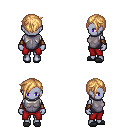
a pixel art fantasy rpg character, female body template, dark elf, purple skin, steel chest armor, red pants, light blonde pixie cut hairstyle, cloth bracers, gray slippers, four views (front, back, left, right), 2x2 character sprite sheet, small pixel art, hard edges, no anti-aliasing